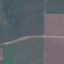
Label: AnnualCrop